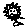
Label: line